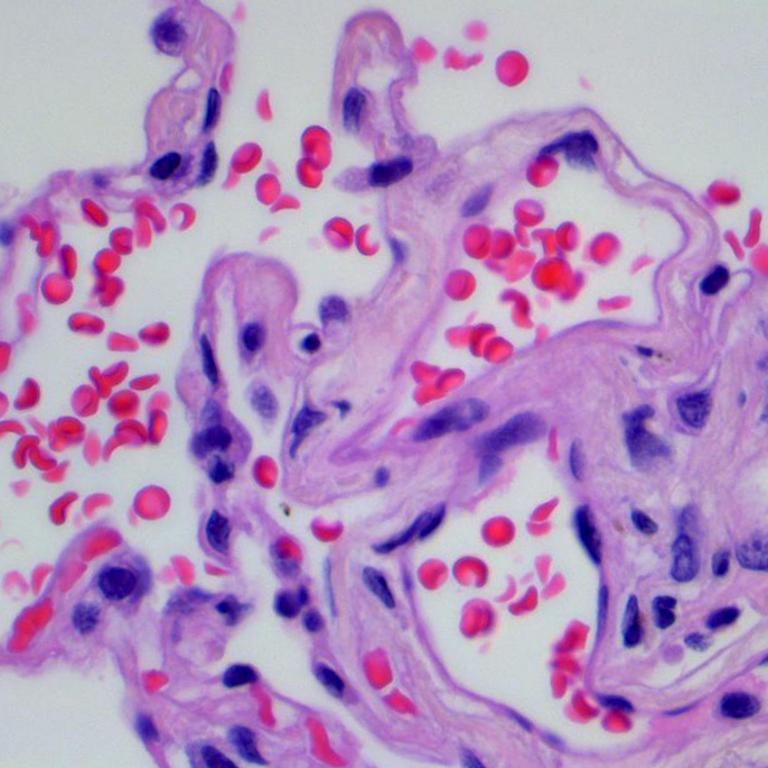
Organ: lung
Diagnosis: benign